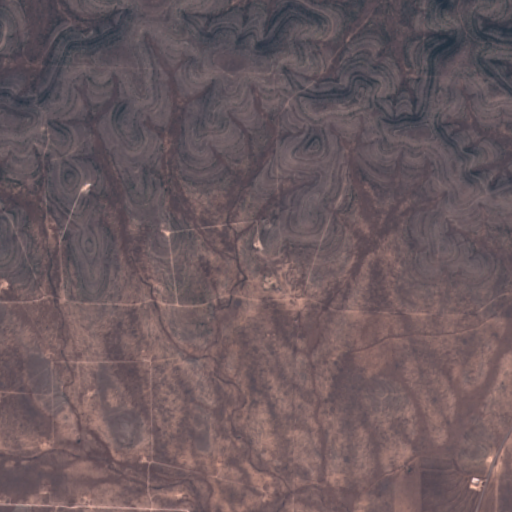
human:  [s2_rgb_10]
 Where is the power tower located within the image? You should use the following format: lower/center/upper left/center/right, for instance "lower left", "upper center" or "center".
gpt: The power tower is located in the lower right of the image.
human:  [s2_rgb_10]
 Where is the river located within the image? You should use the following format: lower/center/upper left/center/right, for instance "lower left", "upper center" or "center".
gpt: The river is located in the right of the image.
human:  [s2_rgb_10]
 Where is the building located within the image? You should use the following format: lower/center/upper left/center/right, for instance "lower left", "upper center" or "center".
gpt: The building is located in the center left of the image.
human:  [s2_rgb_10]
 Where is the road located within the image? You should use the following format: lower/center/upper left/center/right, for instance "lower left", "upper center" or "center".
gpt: There is no road in the image.